Question: Is it possible to make two UICollectionView, the first UICollectionView assigned as trigger and the second UICollectionView displaying different content of pictures so when the user select "Desire" there will be 7 pictures and 10 pictures when the user select "Nature":

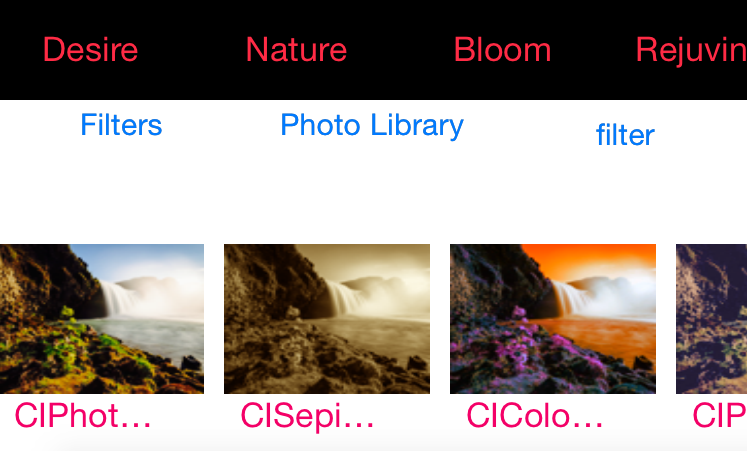
Answer: Of course it's possible. You need to either set up different objects to serve as the data source for each collection view, or write your view controller to serve up different information for each collection view in the data source methods.
## EDIT:
Take a look at this thread:
<URL>
It doesn't use a master/detail approach like you want, but it should at least get you started.